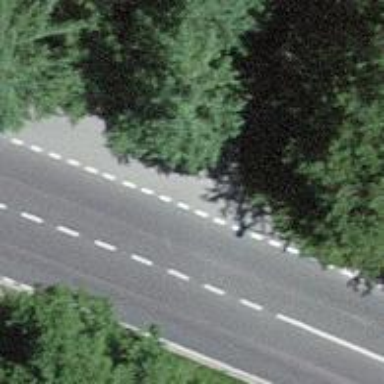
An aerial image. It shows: Asphalt cycleway.